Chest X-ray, PA view. Patient: 39 years old, sex F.
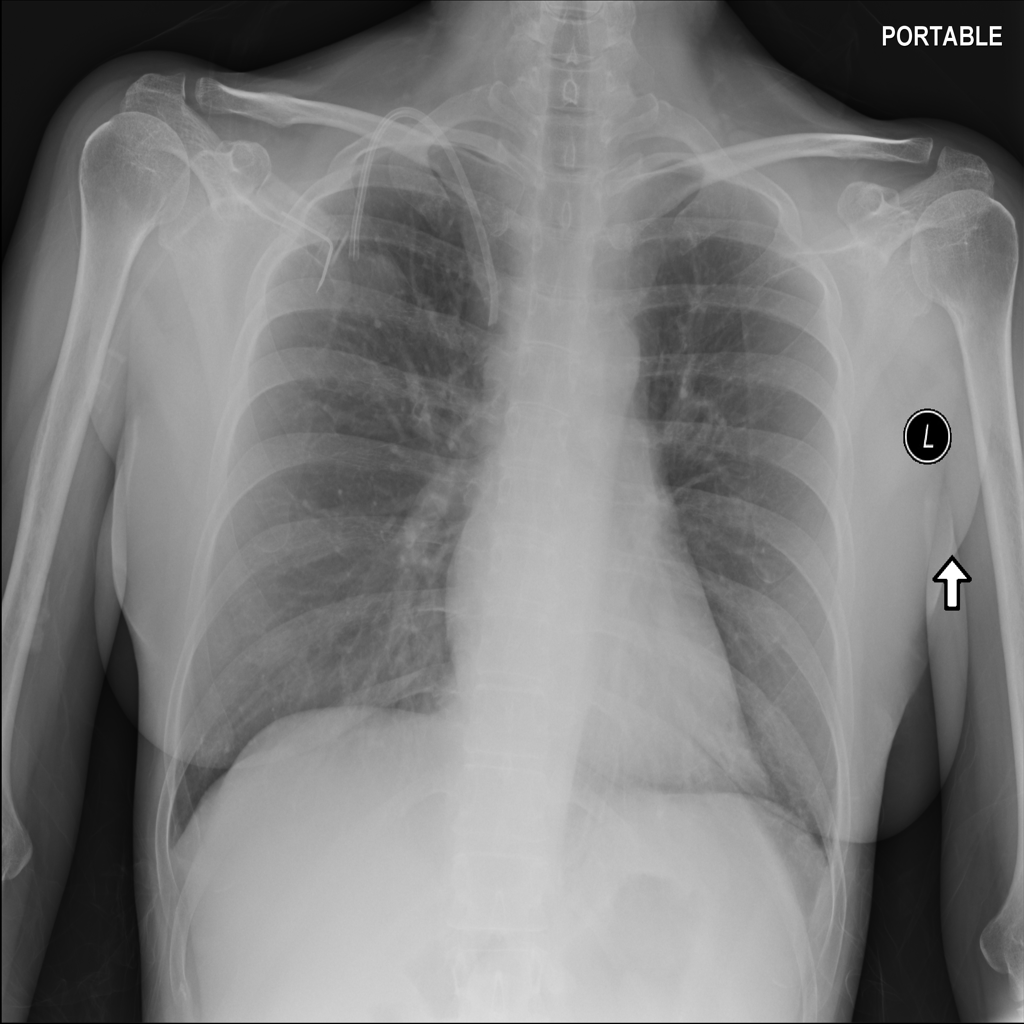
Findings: No Finding